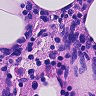
Metastatic tissue present: no